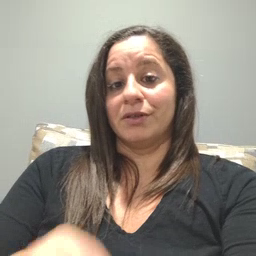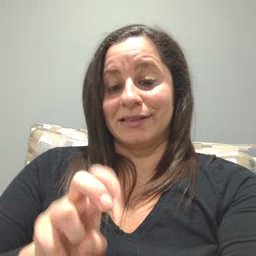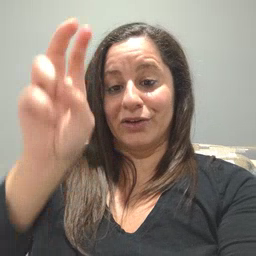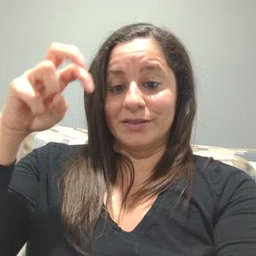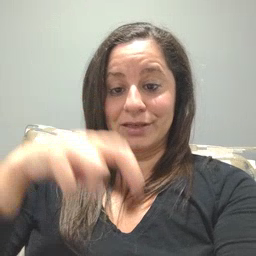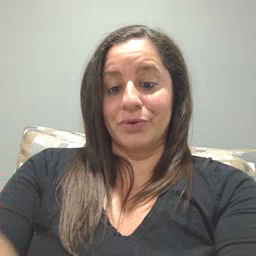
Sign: stairs